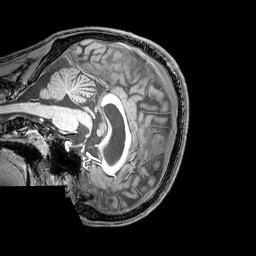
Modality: T1w
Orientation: sagittal
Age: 21
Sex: male
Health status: healthy
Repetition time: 0.081 s
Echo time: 0.037 s